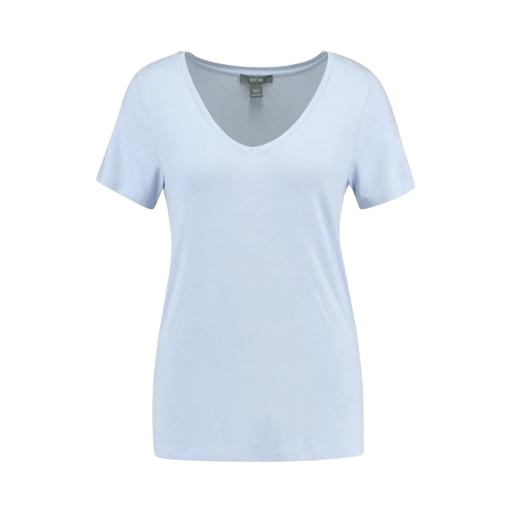
blue v-neck t-shirt only macy, t-shirt classique light blue, blue classic v-neck tee, white background